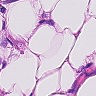
Metastatic tissue present: yes